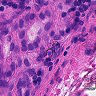
Metastatic tissue present: yes